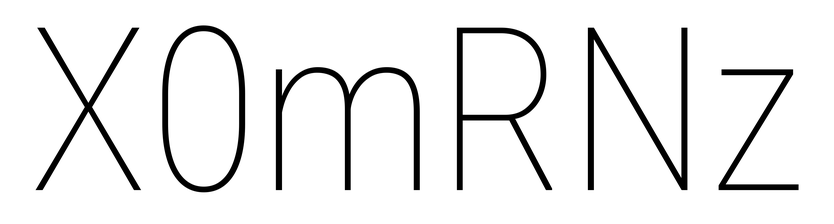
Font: Roboto_Condensed_Thin